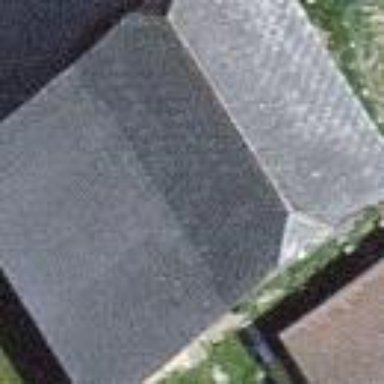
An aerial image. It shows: Rural barn.